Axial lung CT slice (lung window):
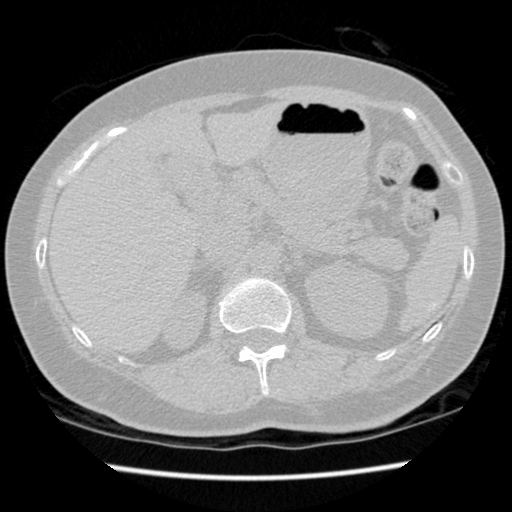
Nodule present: no